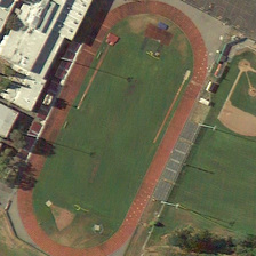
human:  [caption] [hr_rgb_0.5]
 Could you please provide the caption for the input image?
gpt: The playground is between the baseball field and a large building.

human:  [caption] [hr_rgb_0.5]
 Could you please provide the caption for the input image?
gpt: A playground between a baseball field and a mall.

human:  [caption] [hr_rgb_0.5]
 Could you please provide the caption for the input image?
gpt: A playground is between a baseball field and a big building.

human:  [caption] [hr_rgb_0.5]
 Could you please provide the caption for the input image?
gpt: There is a playground between the baseball ground and the big building.

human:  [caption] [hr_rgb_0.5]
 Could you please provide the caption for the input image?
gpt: An FICA amusement park between a baseball field and a big building.